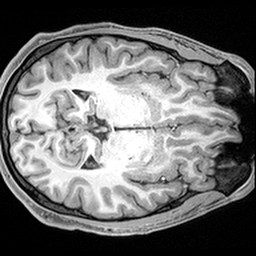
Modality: T1w
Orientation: axial
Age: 26
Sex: male
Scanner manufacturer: siemens
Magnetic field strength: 3 T
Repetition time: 2.4 s
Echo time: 0.0022 s